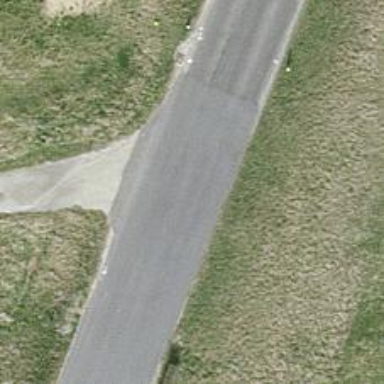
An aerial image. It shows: Tertiary road.